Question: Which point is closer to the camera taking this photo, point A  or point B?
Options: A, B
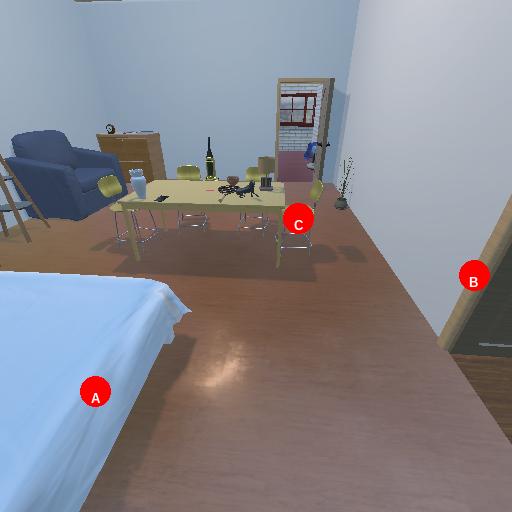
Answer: A